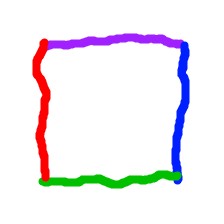
Shape: square